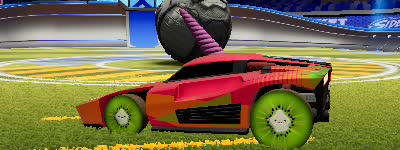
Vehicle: breakout